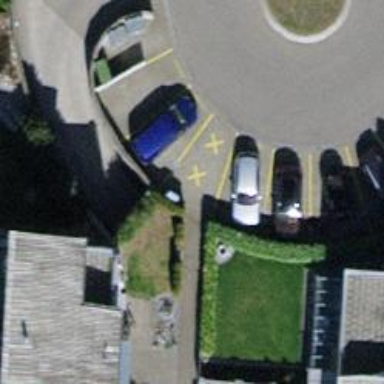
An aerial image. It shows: Parking entrance with concrete surface.